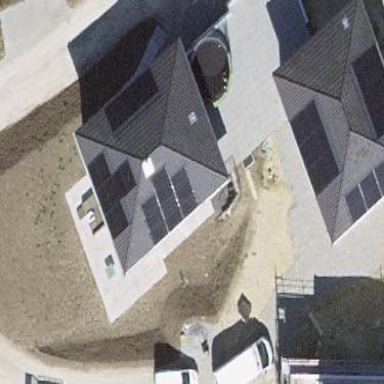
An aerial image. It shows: Simple and straightforward house.